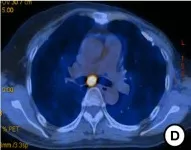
PET-CT scan (November 2017) and histopathological and molecular results after gefitinib therapy resistance. (C,D) Right hilar and subcarinal lymph node enlarged with more intense FDG uptake.
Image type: radiology (pet)